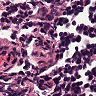
Metastatic tissue present: no